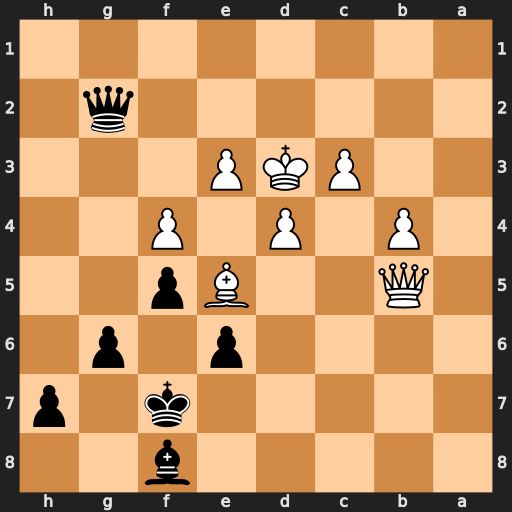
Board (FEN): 5b2/5k1p/4p1p1/1Q2Bp2/1P1P1P2/2PKP3/6q1/8
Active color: b
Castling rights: -
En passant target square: -
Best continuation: Qf1+ Kd2 Qxb5